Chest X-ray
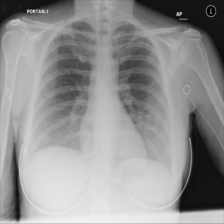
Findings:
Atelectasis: negative
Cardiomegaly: negative
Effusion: negative
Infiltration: negative
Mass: negative
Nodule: negative
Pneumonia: negative
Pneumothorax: negative
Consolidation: negative
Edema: negative
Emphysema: negative
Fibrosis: negative
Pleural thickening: negative
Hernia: negative